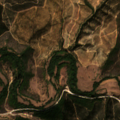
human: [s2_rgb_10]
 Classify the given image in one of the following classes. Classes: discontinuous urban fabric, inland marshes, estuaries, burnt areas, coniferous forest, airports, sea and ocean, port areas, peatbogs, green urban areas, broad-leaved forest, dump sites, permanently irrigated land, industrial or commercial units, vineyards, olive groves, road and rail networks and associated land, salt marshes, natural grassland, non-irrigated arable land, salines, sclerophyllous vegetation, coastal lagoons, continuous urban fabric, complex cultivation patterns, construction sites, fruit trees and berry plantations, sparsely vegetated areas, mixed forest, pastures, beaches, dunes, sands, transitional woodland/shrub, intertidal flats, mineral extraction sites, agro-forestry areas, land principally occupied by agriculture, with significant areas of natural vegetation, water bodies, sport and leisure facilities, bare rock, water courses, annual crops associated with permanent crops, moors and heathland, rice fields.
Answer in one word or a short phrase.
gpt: permanently irrigated land, broad-leaved forest, sclerophyllous vegetation, transitional woodland/shrub